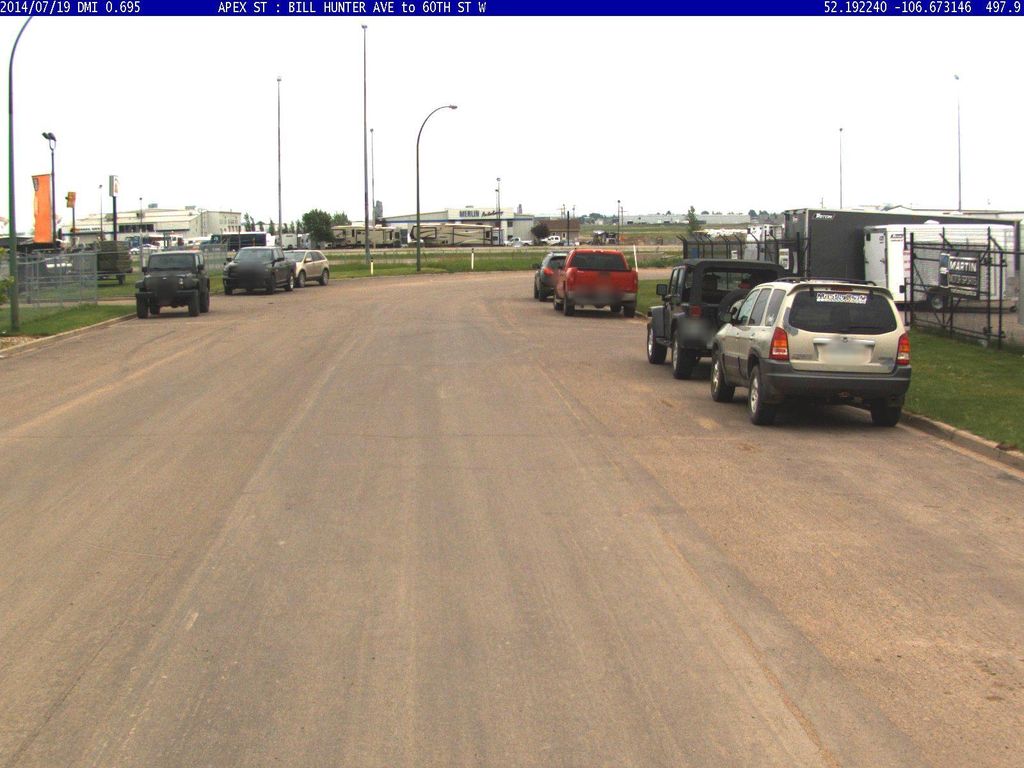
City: saskatoon